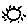
Label: sun